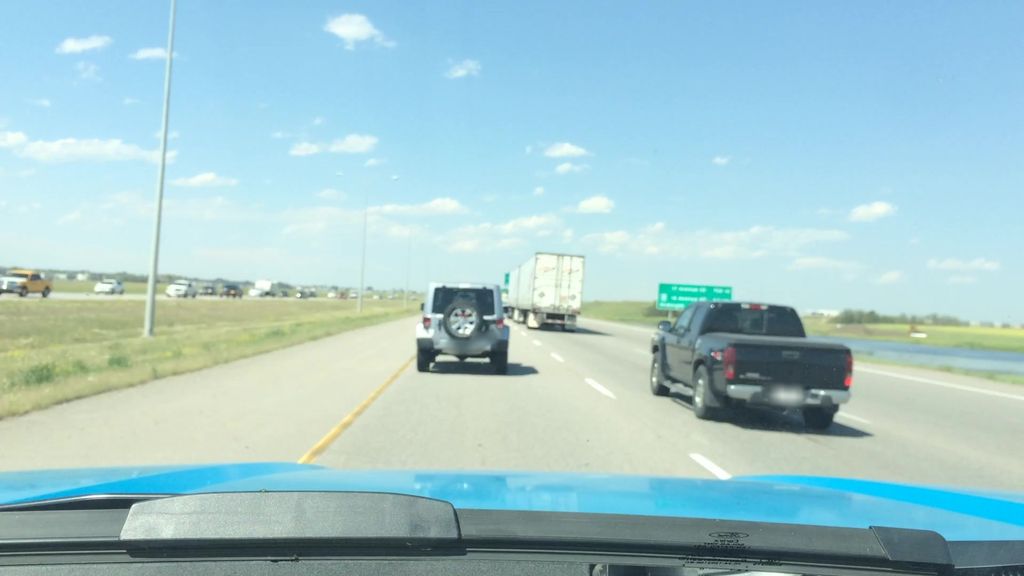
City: calgary